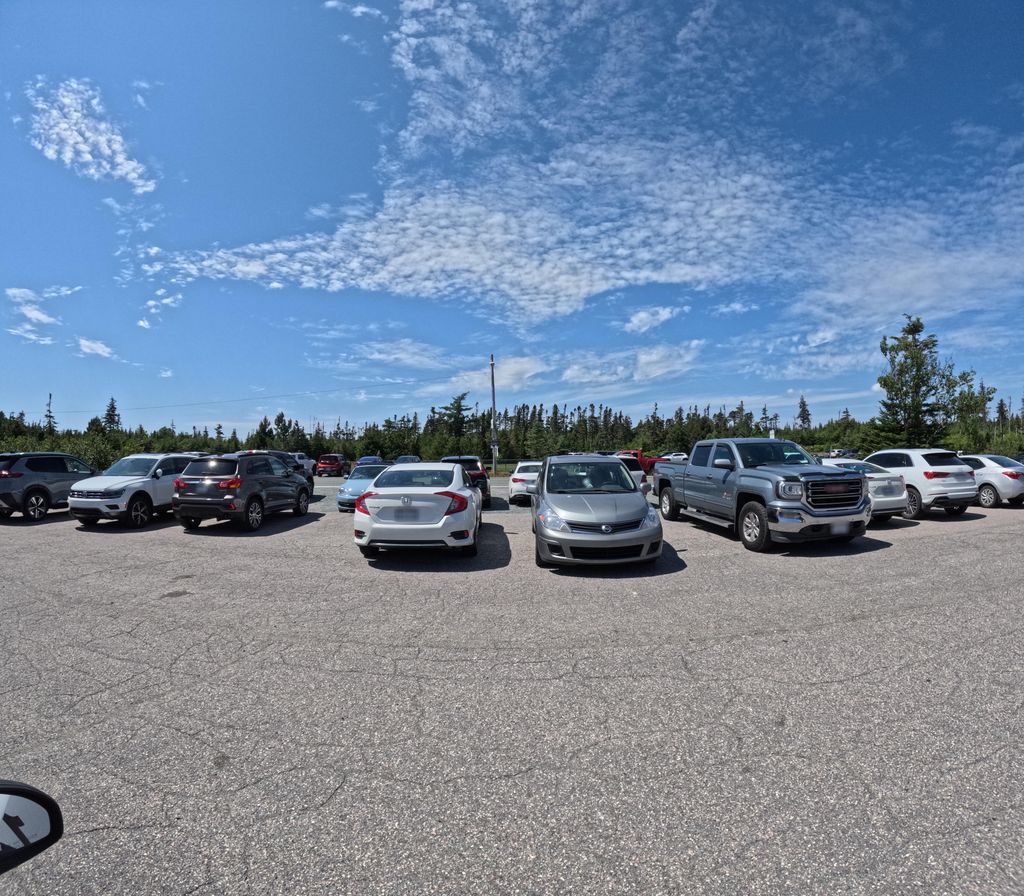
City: st_johns